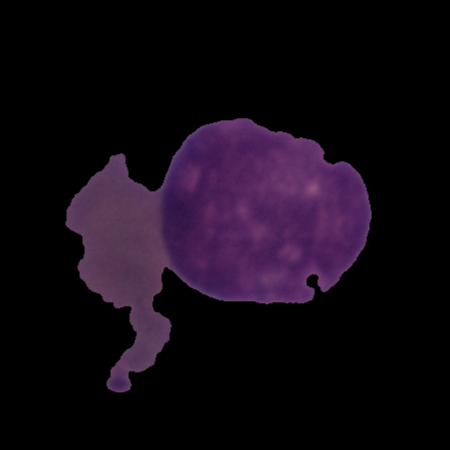
Label: cancer